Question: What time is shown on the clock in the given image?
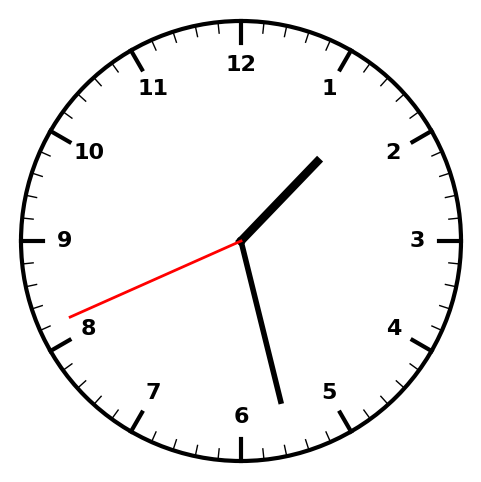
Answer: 01:27:41